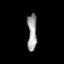
Tissue: skin
Cell type: Fibroblasts
Senescence score: 0.7955
Nuclear area (px): 335
Mean DAPI intensity: 158.54